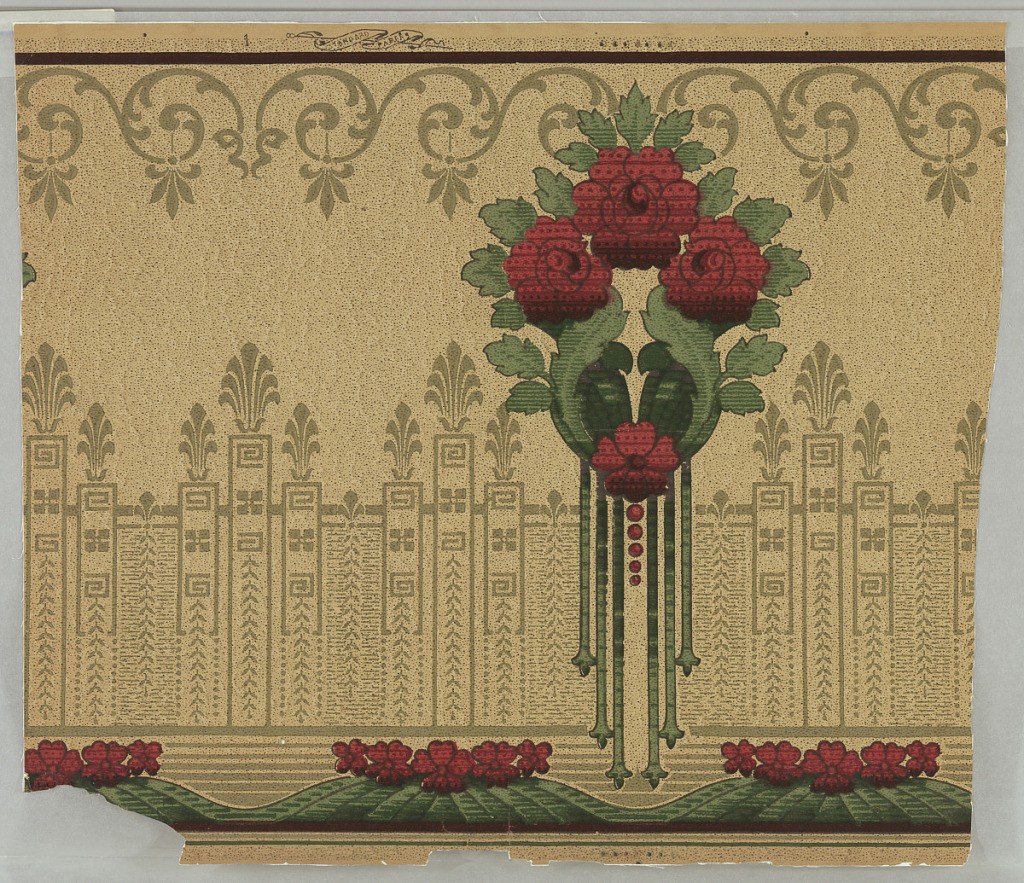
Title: Frieze
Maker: Standard Wall-Paper Company, Standard Wall-Paper Company, Sandy Hill, New York
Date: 1900
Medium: Machine-printed paper
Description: Cluster of three large red roses in green leaves, with one red flower at the base. Rows of five red flowers connected with each other by wavy green area. Olive green grillwork and honeysuckle motif. All on textured beige ground.